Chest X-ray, AP view. Patient: 46 years old, sex F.
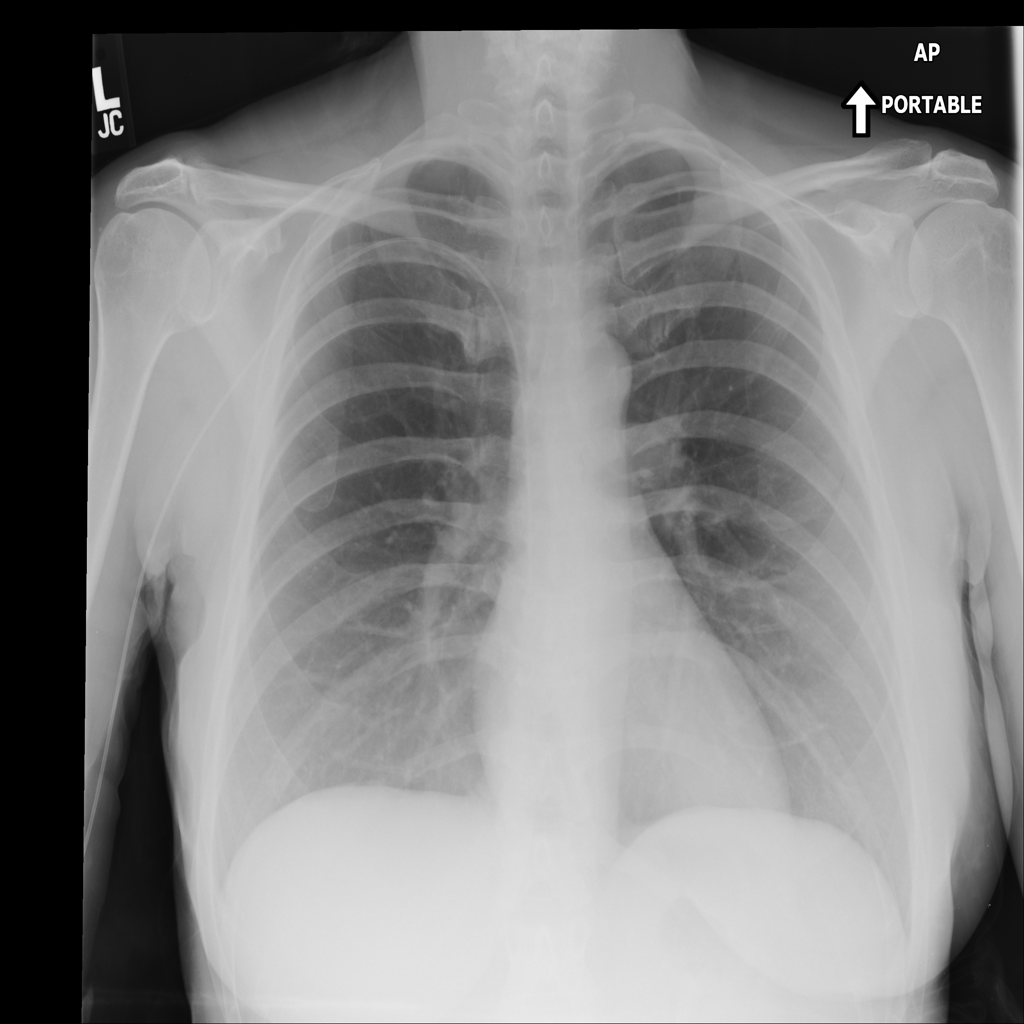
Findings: No Finding